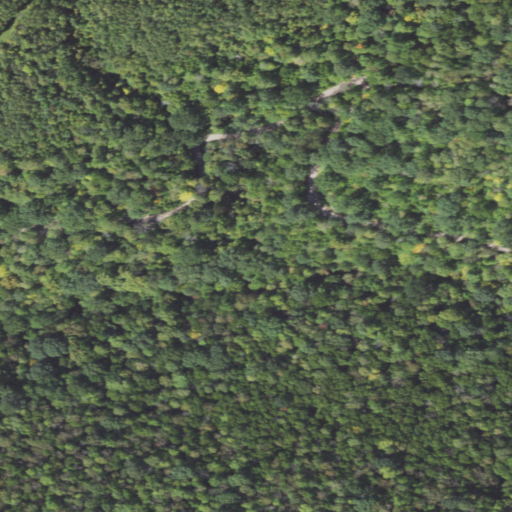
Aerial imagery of valley in Pennsylvania named Brill Hollow containing deciduous forest, open development, medium intensity development, low intensity development, and shrub